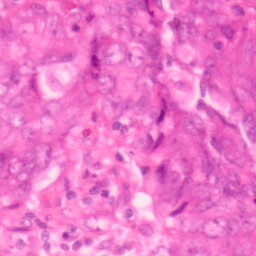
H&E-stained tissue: Colon